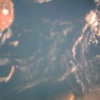
Label: water